Aerial crown-view tile of a tropical tree (Barro Colorado Island, Panama), acquired 20250414:
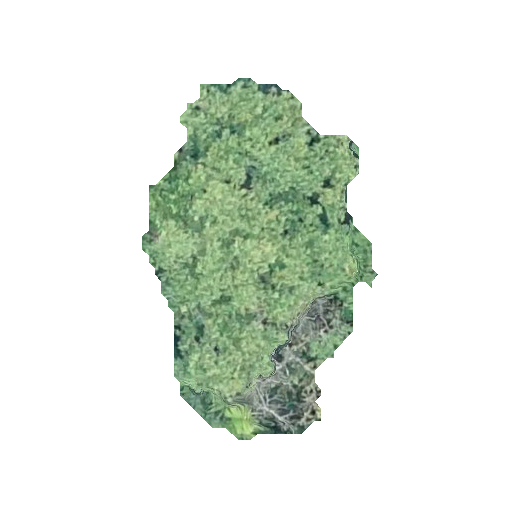
Species: Hieronyma alchorneoides
GBIF accepted scientific name: Hieronyma alchorneoides
Crown area: 85.556 m²